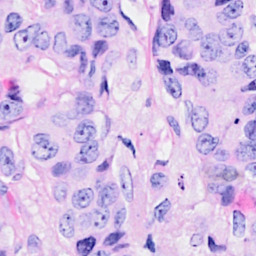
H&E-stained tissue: Breast